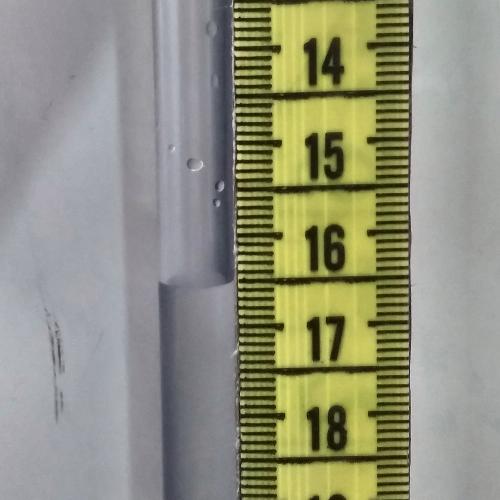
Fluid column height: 16.5 cm